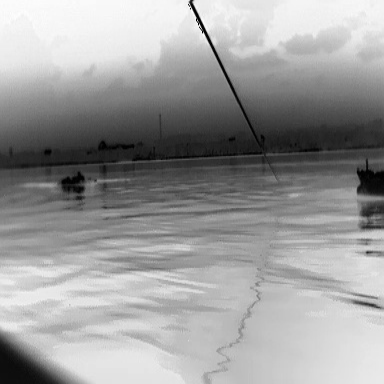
There is a canoe in the infrared image.